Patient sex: M
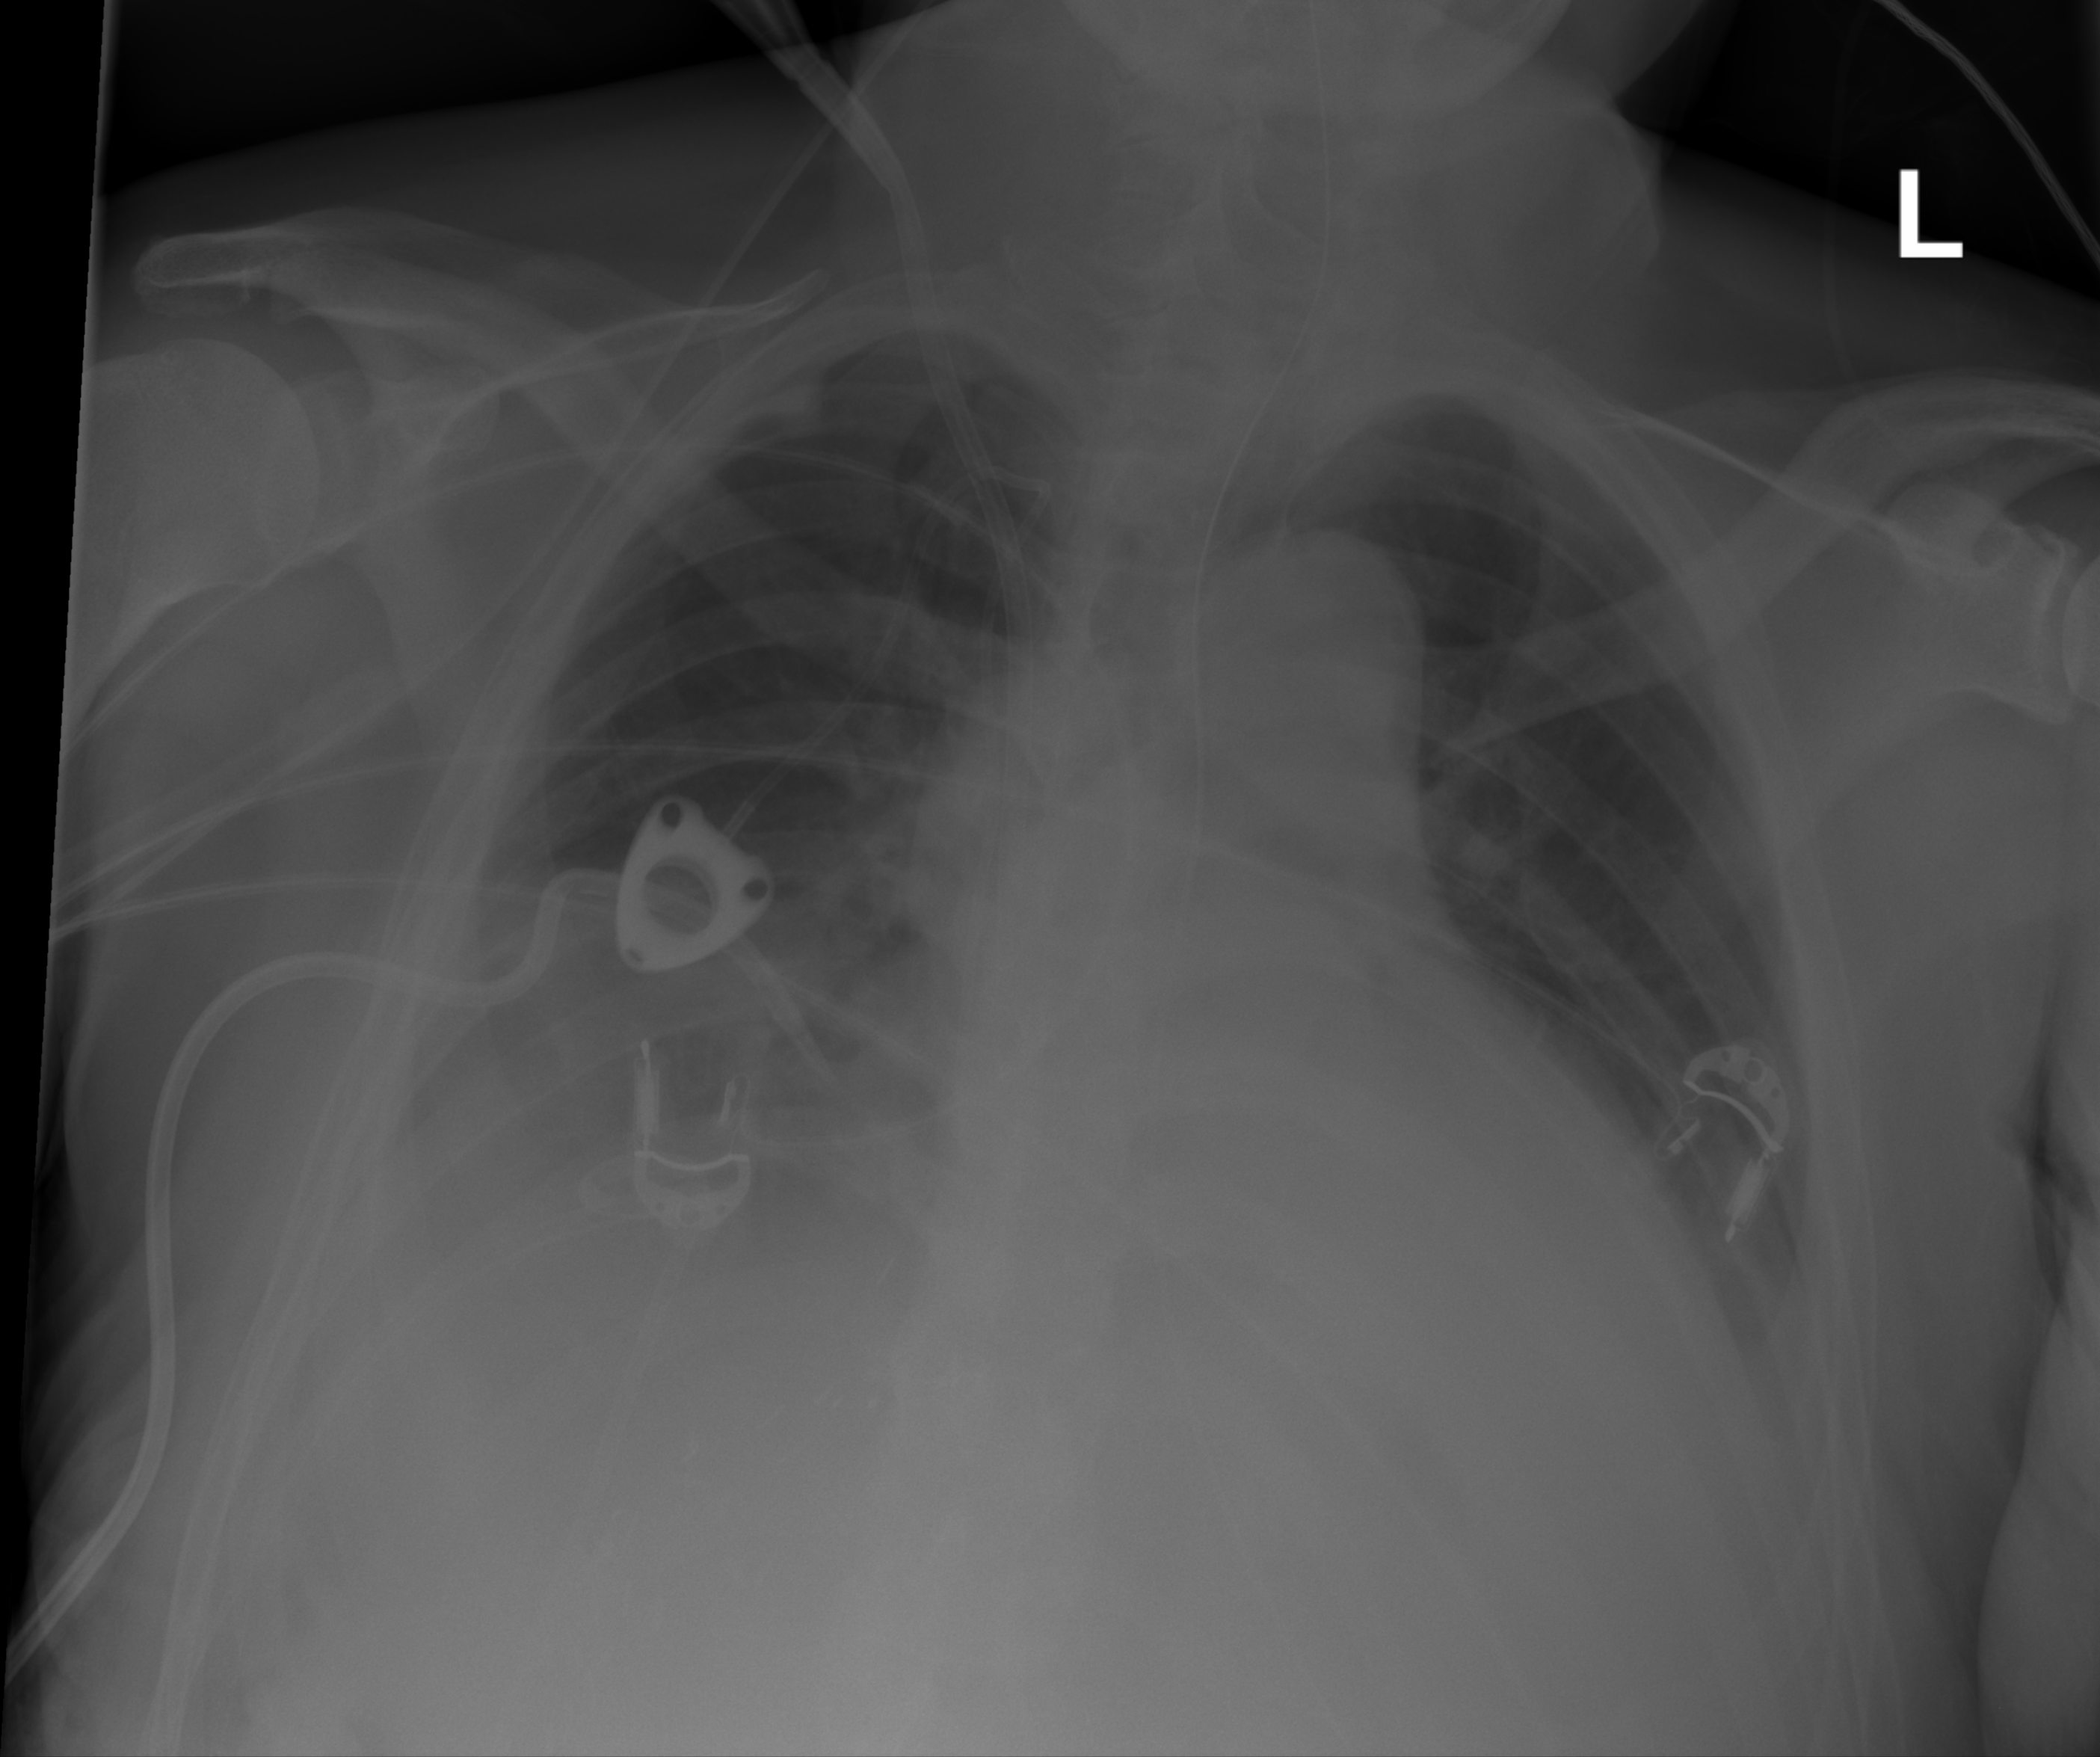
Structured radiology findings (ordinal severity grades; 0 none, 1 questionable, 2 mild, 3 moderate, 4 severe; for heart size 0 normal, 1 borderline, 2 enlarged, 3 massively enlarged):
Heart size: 2
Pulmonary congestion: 0
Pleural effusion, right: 2
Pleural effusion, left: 2
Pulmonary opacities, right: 0
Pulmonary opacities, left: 0
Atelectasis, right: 2
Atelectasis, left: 2